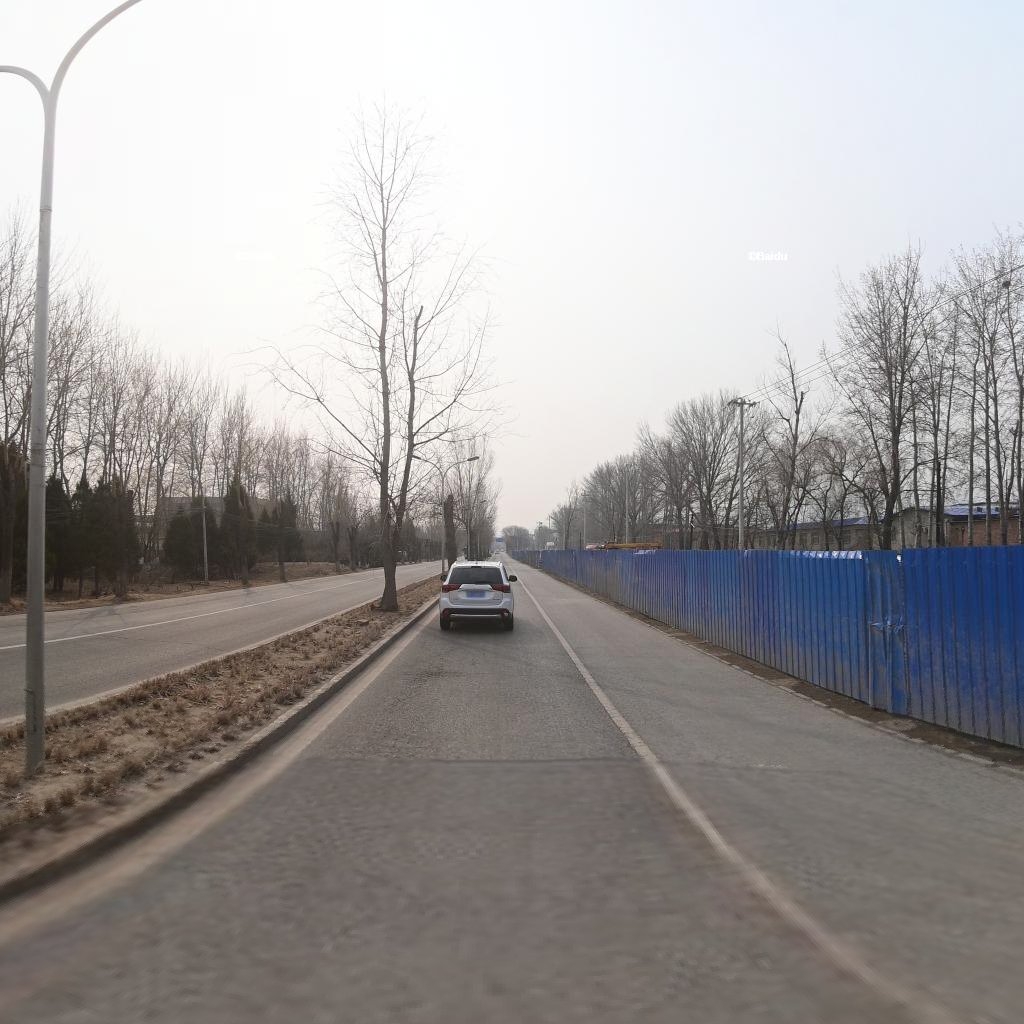
Region: Haidian
Road damage annotations: alligator crack